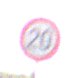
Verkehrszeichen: Geschwindigkeit20
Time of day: MorningAfternoon
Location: Outdoor (RoadRail)
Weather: PartlyCloudy
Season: NotSpecified
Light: Natural